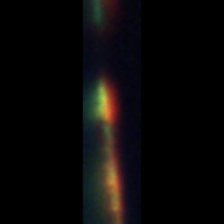
Taxon: Psuedo-nitzschia
Group: Diatoms